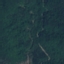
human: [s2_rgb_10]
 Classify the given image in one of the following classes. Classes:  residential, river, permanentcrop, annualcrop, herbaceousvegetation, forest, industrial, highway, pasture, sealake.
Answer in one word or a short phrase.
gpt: Forest